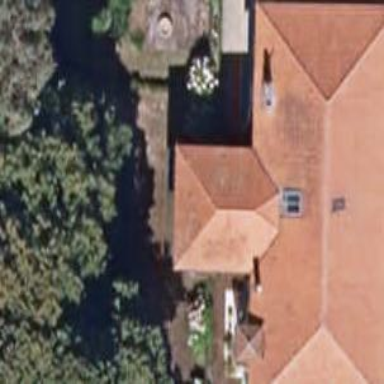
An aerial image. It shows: Historic manor building.